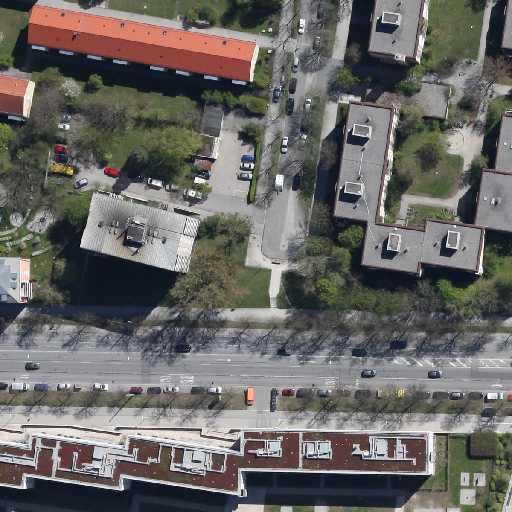
Referring expression: vehicle